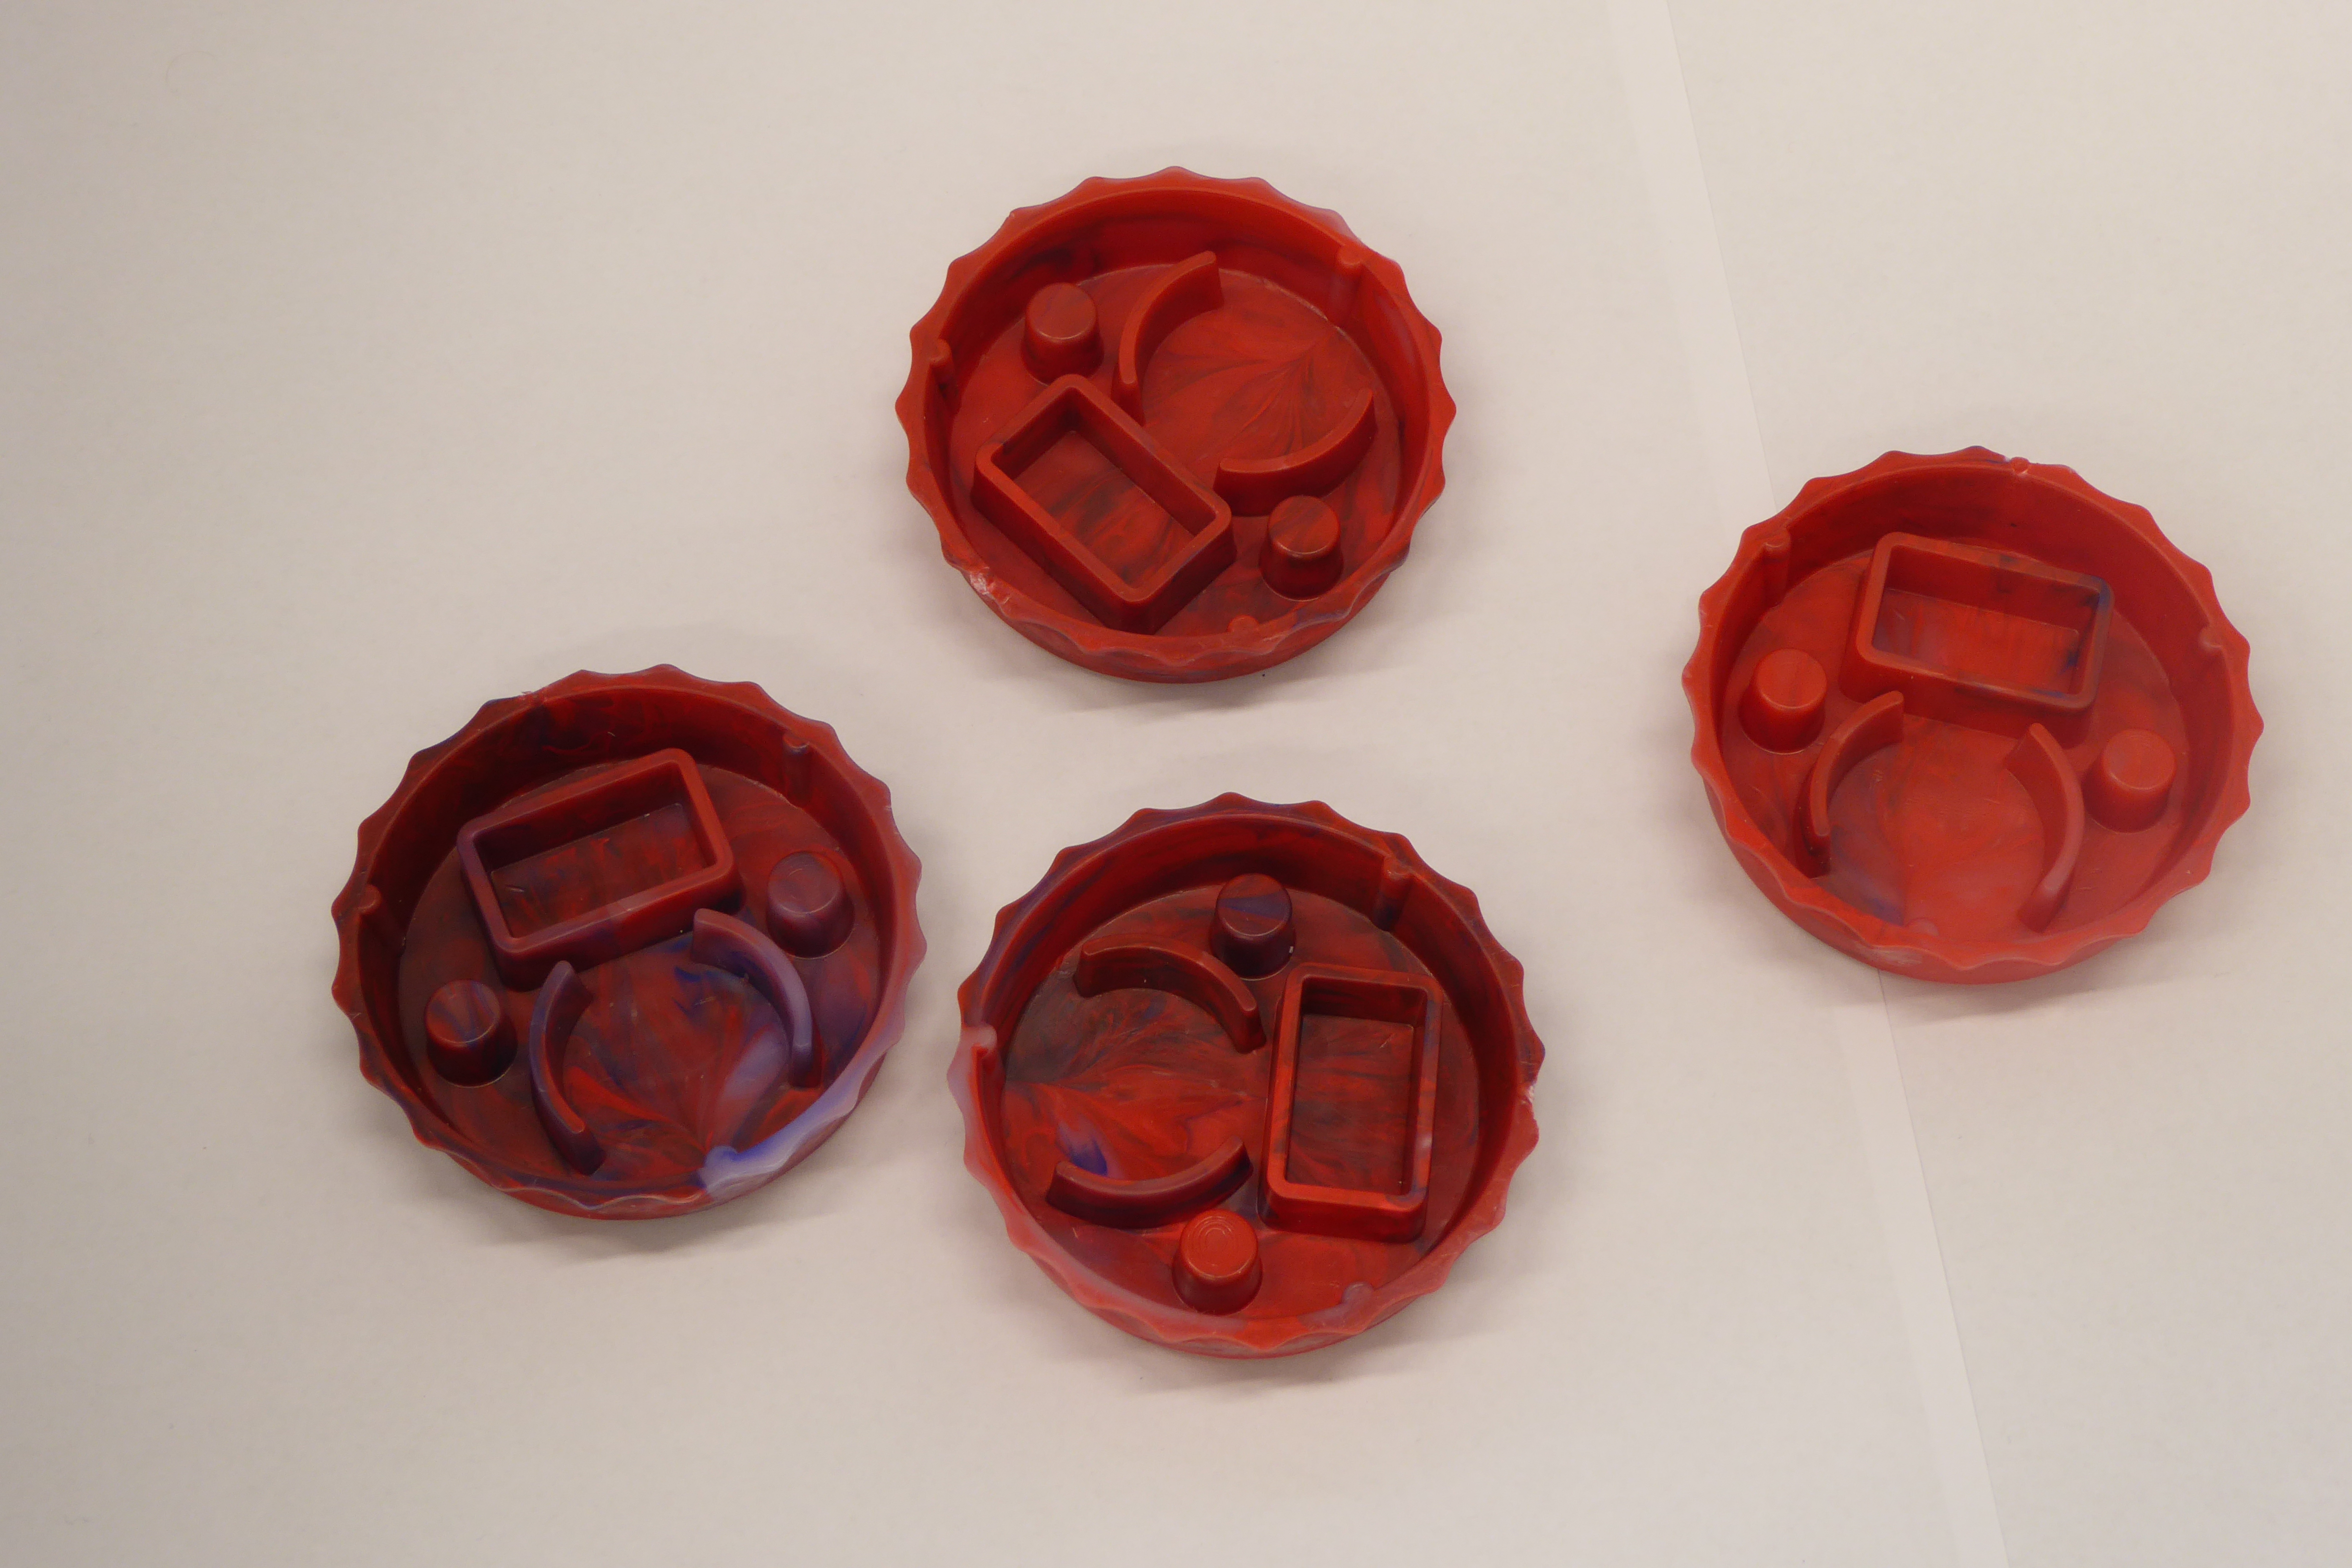
Label: Bottle Opener - Cover